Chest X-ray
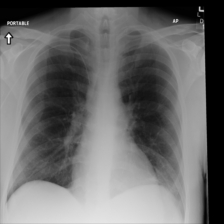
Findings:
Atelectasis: negative
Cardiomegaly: negative
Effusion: negative
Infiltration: negative
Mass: negative
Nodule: negative
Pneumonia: negative
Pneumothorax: negative
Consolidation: negative
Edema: negative
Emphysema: negative
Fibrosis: negative
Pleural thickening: negative
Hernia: negative